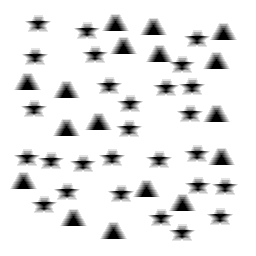
Squares: 0
Triangles: 17
Stars: 27
Total shapes: 44